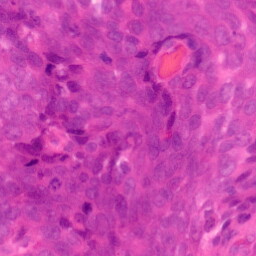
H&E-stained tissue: Colon